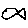
Label: fish